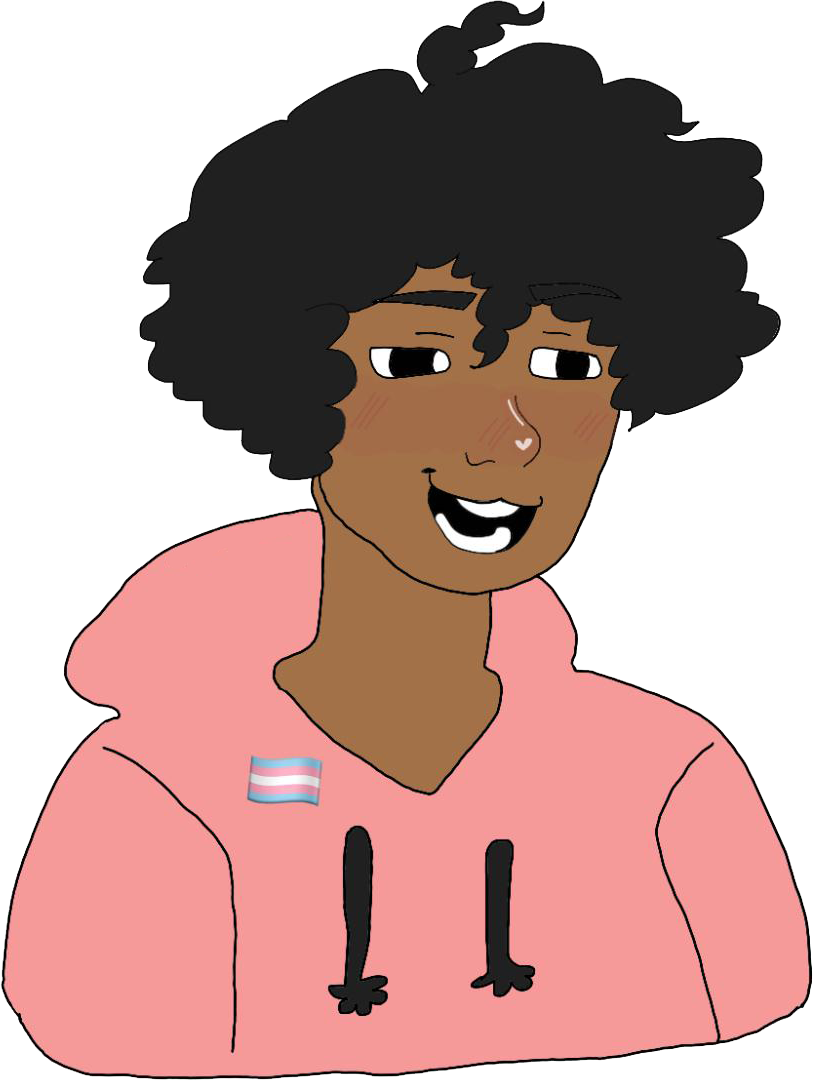
Label: 5_Twinkjak